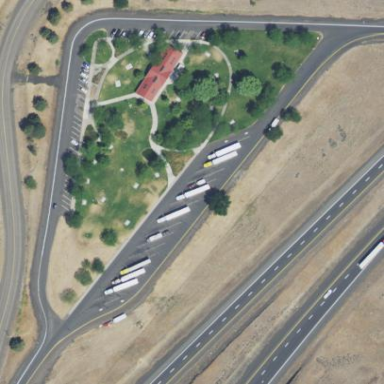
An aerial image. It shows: Rest area on the road.